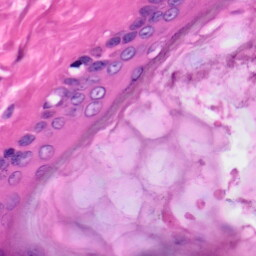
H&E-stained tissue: Skin